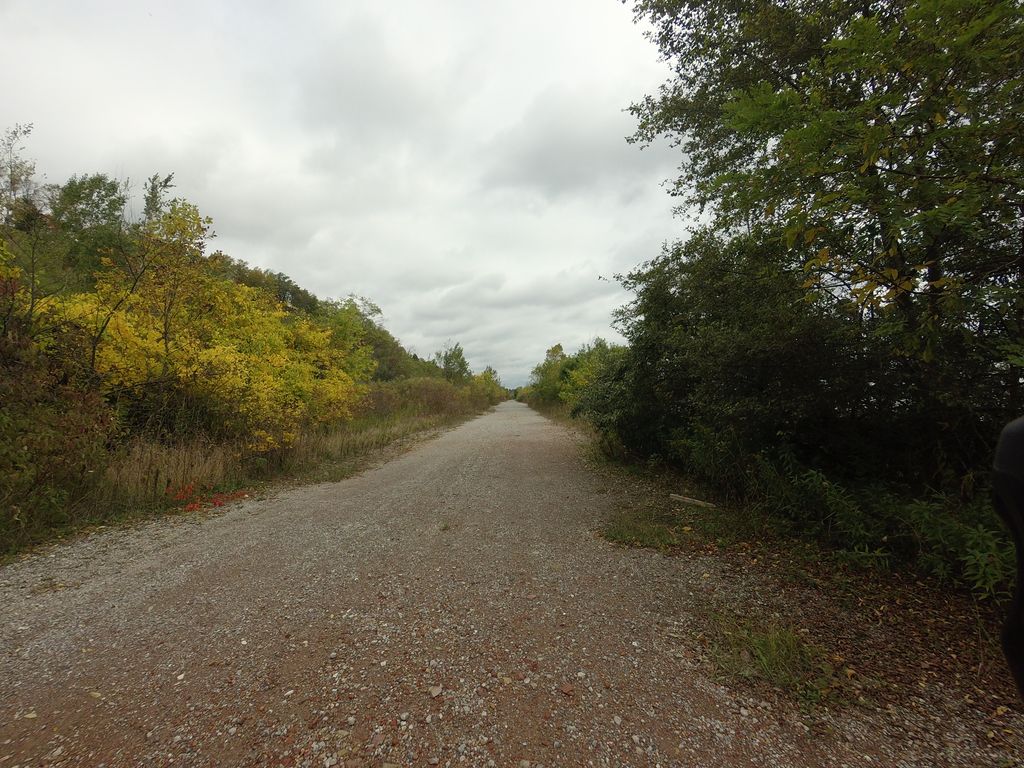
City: toronto